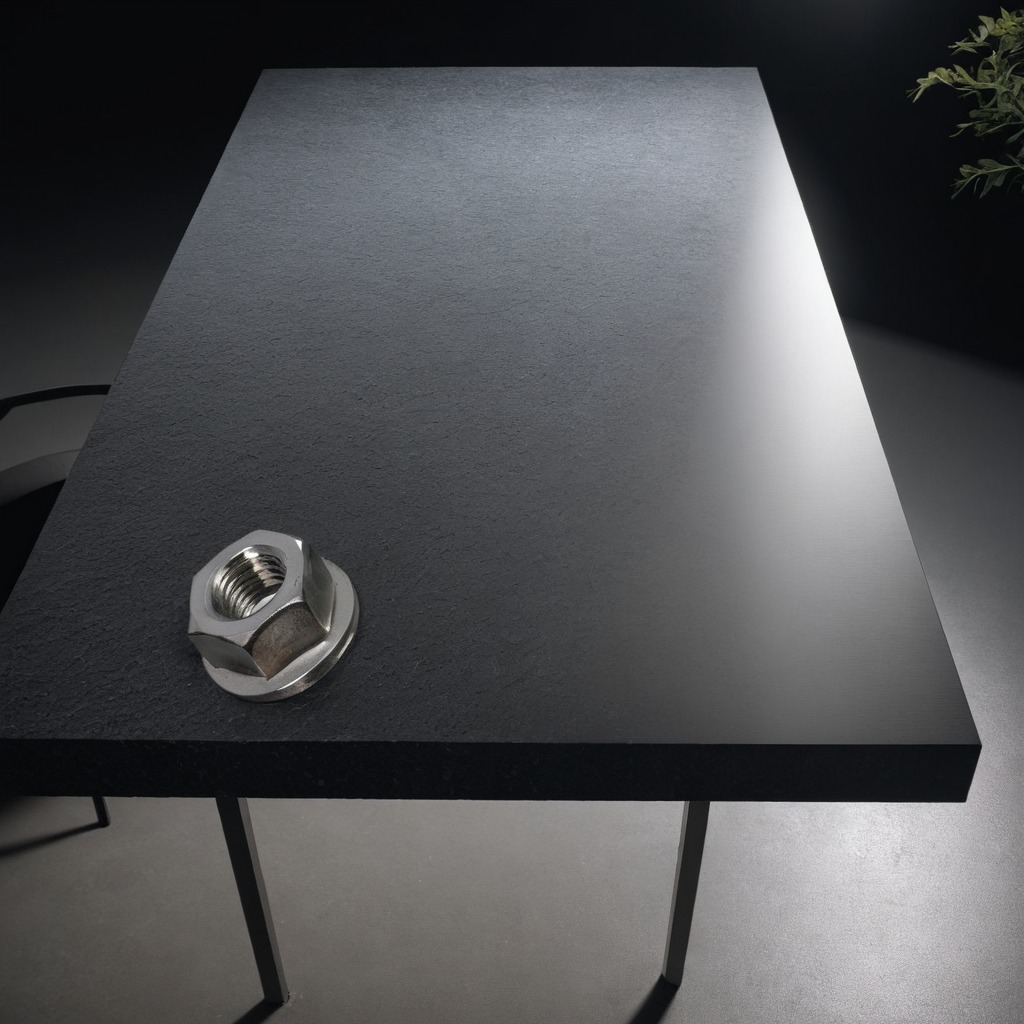
A metal nut is lying on the clean granite table inside a workshop at night dim ambient light soft shadows worn but